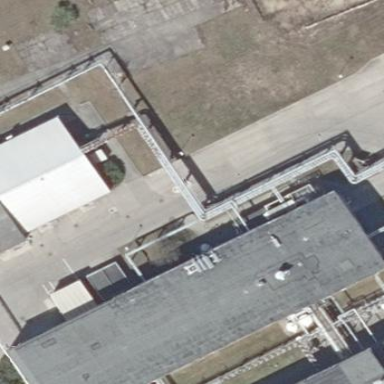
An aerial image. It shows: Industrial building.